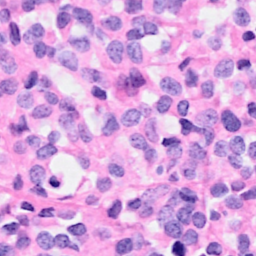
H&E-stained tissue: Breast